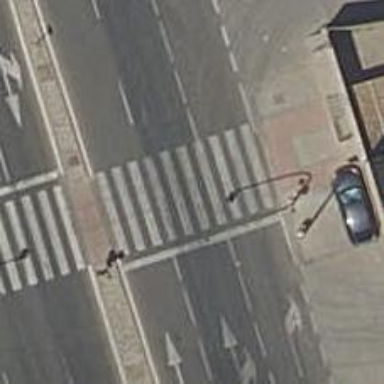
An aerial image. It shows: Footway crossing with traffic signals and island in the middle.